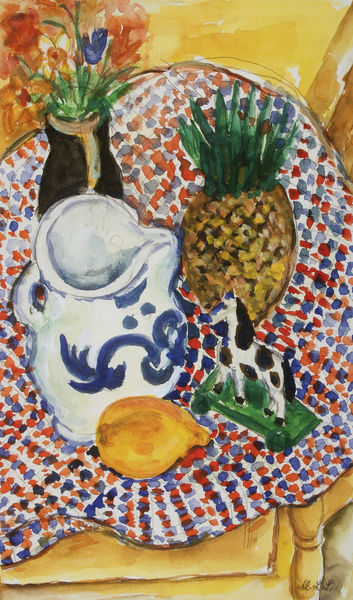
Titel: Stilleben mit Ananas und Holzpferdchen
Künstler: Maria Langer-Schöller
Institution: Privatbesitz
Schlagwörter: blau, aquarell, gelb, grün, kubismus, blume, blumen, stuhl, tisch, rot, muster, wand, signatur, tischdecke, figur, decke, pferd, frucht, henkel, kanne, krug, stilleben, stillleben, vase, blumenvase, linien, tulpen, strauss, striche, punkte, porzellan, zitrone, spielzeug, ananas, vlaminck, derain, zebra, holzpferd, spielzeugpferd, dufy